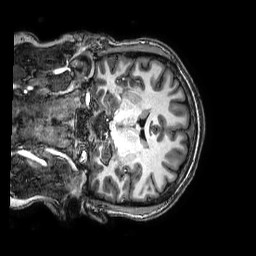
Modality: T1w
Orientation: coronal
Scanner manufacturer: philips
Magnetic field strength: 3 T
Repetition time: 0.008 s
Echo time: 0.003559 s